Question: In this Dynamic Web Application how to change the text from to by clicking checkbox and also implement that text in Javascript code by with method.
Expected output is:

Here is the code that I tried:
'''
let myContainer = document.getElementById("myContainer");
function onTextAndColorChange(checkboxInput, labelId, headingId) {
let checkboxElement = document.getElementById("checkboxInput");
console.log(checkboxElement.checked);
let labelElement = document.getElementById("labelId");
/* I think the toggle method was implement here */
let headingElement = document.getElementById("headingId");
headingElement.classList.toggle("checked");
}
let inputElement = document.createElement("input");
inputElement.type = "checkbox";
inputElement.id = "checkboxInput";
inputElement.onclick = function() {
onTextAndColorChange(checkboxInput, labelId, headingId);
};
myContainer.appendChild(inputElement);
let labelElement = document.createElement("label");
labelElement.setAttribute("for", "checkboxInput");
labelElement.textContent = "Color the heading element";
labelElement.id = "labelId";
myContainer.appendChild(labelElement);
let headingElement = document.createElement("h1");
headingElement.textContent = "heading Element";
headingElement.classList.add("heading");
headingElement.id = "headingId";
myContainer.appendChild(headingElement);
'''
'''
@import url("https://fonts.googleapis.com/css2?family=Bree+Serif&family=Caveat:wght@400;700&family=Lobster&family=Monoton&family=Open+Sans:ital,wght@0,400;0,700;1,400;1,700&family=Playfair+Display+SC:ital,wght@0,400;0,700;1,700&family=Playfair+Display:ital,wght@0,400;0,700;1,700&family=Roboto:ital,wght@0,400;0,700;1,400;1,700&family=Source+Sans+Pro:ital,wght@0,400;0,700;1,700&family=Work+Sans:ital,wght@0,400;0,700;1,700&display=swap");
.checked {
color: #7a0ecc;
background-color: #f2ebfe;
}
'''
'''
<!DOCTYPE html>
<html>
<head></head>
<body>
<div id="myContainer"></div>
</body>
</html>
'''
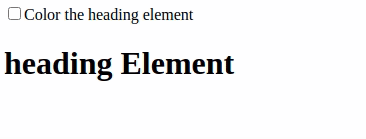
Answer: Use 'textContent' property to change label text in function:
'''
labelElement.textContent = checkboxElement.checked
? "Uncolor the heading element"
: "Color the heading element";
'''
### Working snippet
'''
let myContainer = document.getElementById("myContainer");
function onTextAndColorChange(checkboxInput, labelId, headingId) {
let checkboxElement = document.getElementById("checkboxInput");
console.log(checkboxElement.checked);
let labelElement = document.getElementById("labelId");
labelElement.textContent = checkboxElement.checked
? "Uncolor the heading element"
: "Color the heading element";
let headingElement = document.getElementById("headingId");
headingElement.classList.toggle("checked");
}
let inputElement = document.createElement("input");
inputElement.type = "checkbox";
inputElement.id = "checkboxInput";
inputElement.onclick = function() {
onTextAndColorChange(checkboxInput, labelId, headingId);
};
myContainer.appendChild(inputElement);
let labelElement = document.createElement("label");
labelElement.setAttribute("for", "checkboxInput");
labelElement.textContent = "Color the heading element";
labelElement.id = "labelId";
myContainer.appendChild(labelElement);
let headingElement = document.createElement("h1");
headingElement.textContent = "heading Element";
headingElement.classList.add("heading");
headingElement.id = "headingId";
myContainer.appendChild(headingElement);
'''
'''
@import url("https://fonts.googleapis.com/css2?family=Bree+Serif&family=Caveat:wght@400;700&family=Lobster&family=Monoton&family=Open+Sans:ital,wght@0,400;0,700;1,400;1,700&family=Playfair+Display+SC:ital,wght@0,400;0,700;1,700&family=Playfair+Display:ital,wght@0,400;0,700;1,700&family=Roboto:ital,wght@0,400;0,700;1,400;1,700&family=Source+Sans+Pro:ital,wght@0,400;0,700;1,700&family=Work+Sans:ital,wght@0,400;0,700;1,700&display=swap");
.checked {
color: #7a0ecc;
background-color: #f2ebfe;
}
'''
'''
<!DOCTYPE html>
<html>
<head></head>
<body>
<div id="myContainer"></div>
</body>
</html>
'''